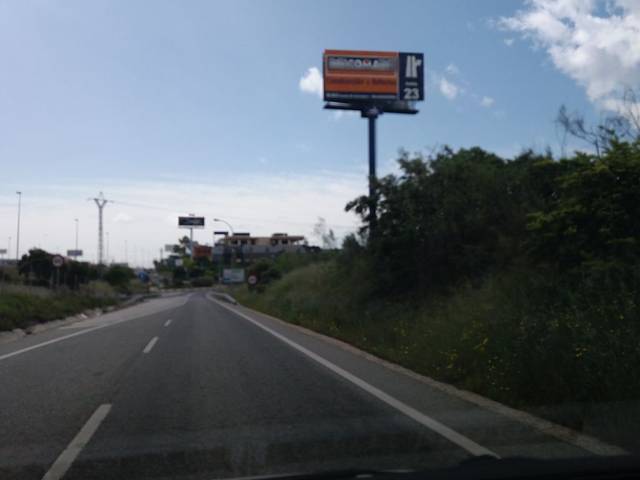
Region: Spain
Coordinates: 40.558, -3.902